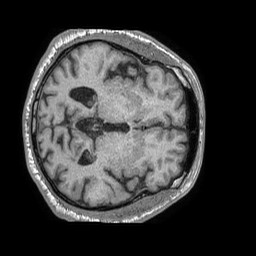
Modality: T1w
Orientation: axial
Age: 67
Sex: male
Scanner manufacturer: philips
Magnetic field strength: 1.5 T
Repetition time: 0.007751 s
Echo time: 0.003602 s